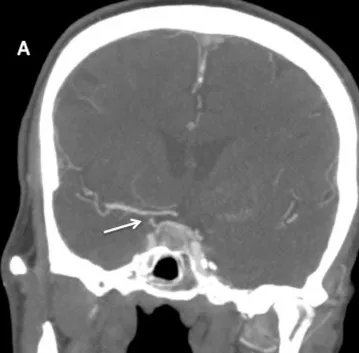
(A) Coronal computed tomography (CT) angiography of the head demonstrates short segment occlusion of the right supraclinoid segment of the internal carotid artery (arrow).
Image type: radiology (ct)